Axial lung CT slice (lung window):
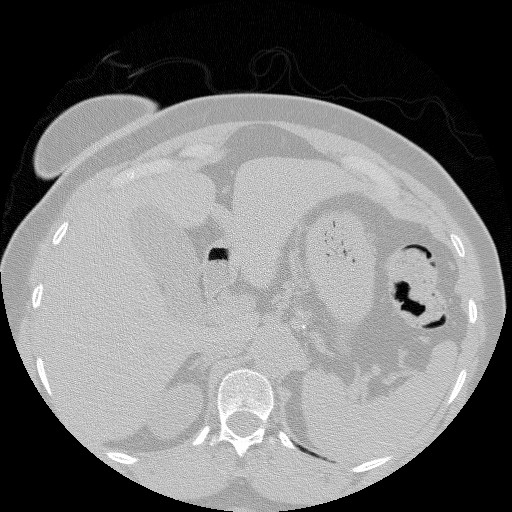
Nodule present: no